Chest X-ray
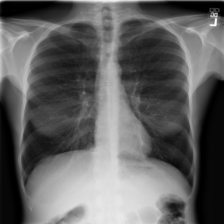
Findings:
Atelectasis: negative
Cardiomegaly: negative
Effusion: negative
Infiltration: negative
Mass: negative
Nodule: negative
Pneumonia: negative
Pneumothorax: negative
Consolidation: negative
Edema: negative
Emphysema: negative
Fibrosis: negative
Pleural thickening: negative
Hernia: negative